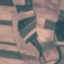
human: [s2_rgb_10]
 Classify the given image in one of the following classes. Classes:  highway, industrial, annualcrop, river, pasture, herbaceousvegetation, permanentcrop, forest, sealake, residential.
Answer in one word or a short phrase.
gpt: PermanentCrop